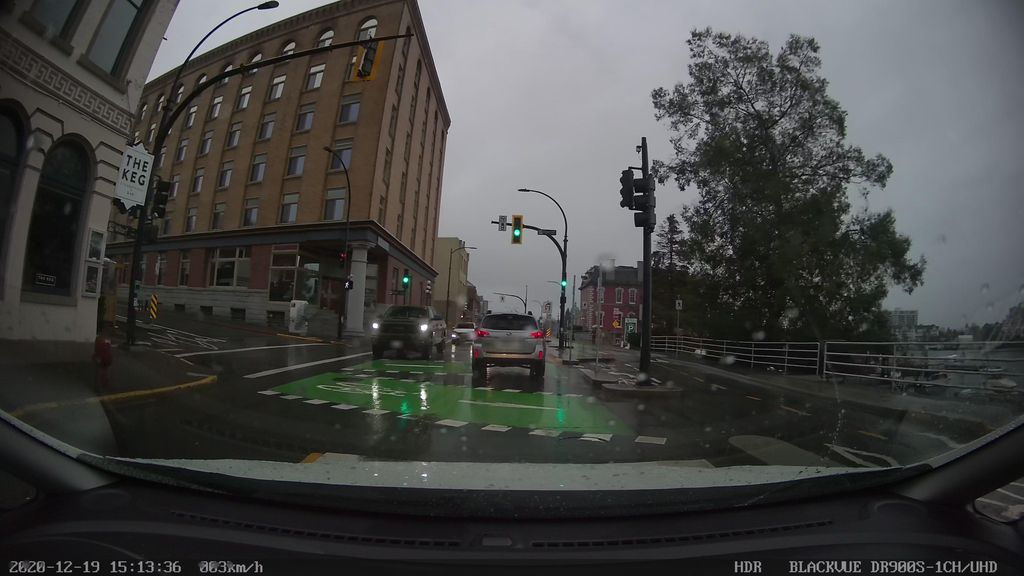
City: victoria